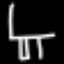
Label: chair